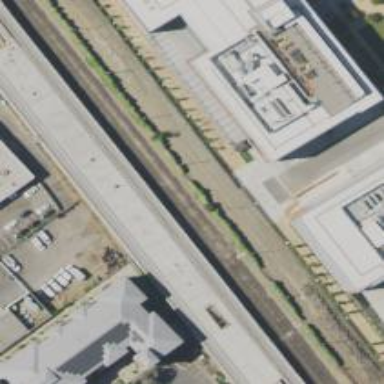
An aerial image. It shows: Railway tracks on embankment.